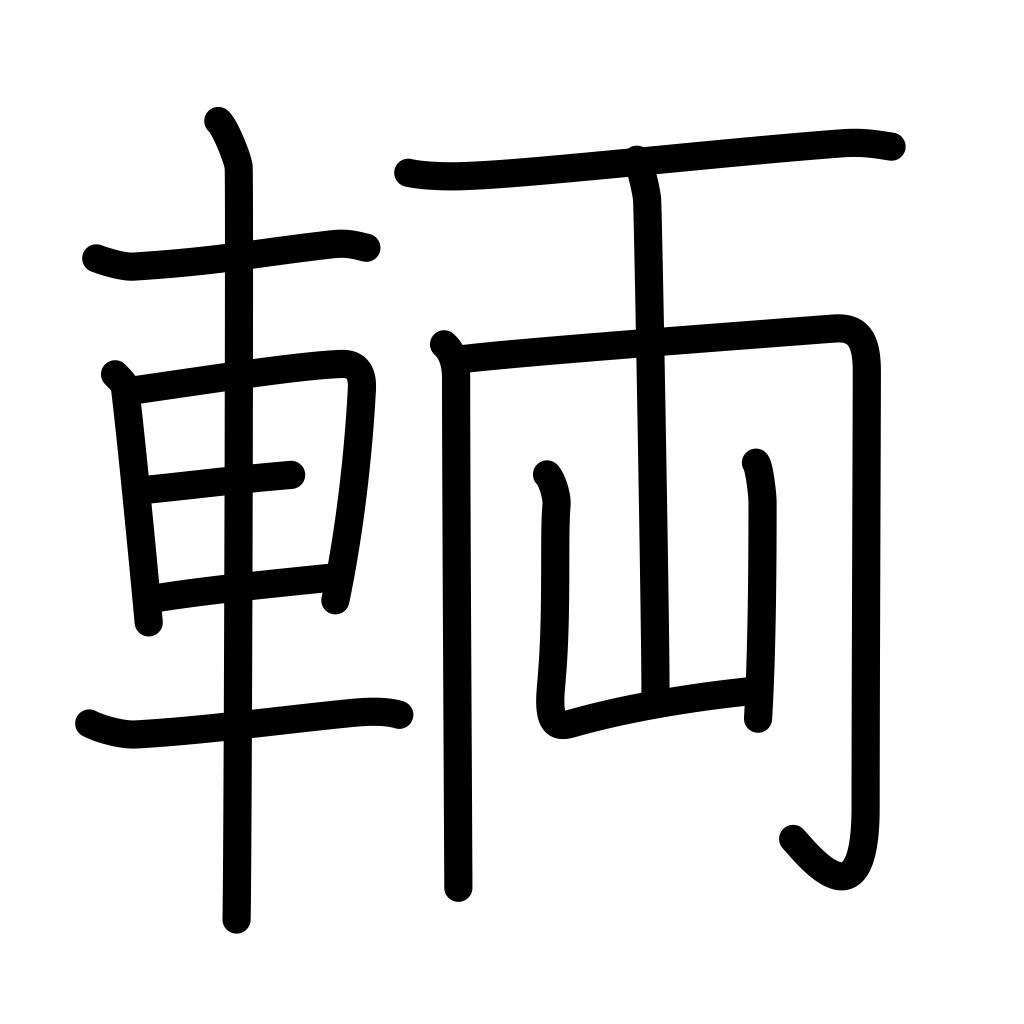
Meaning: numerary adjunct for vehicles